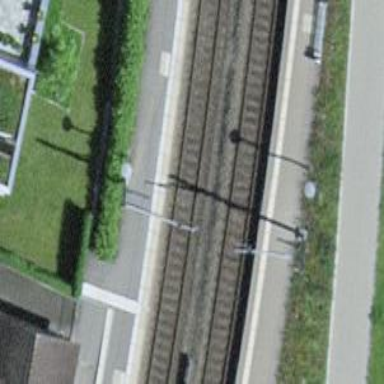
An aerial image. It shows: Railway stop with public transport stop position.